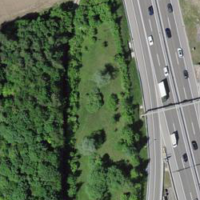
EUNIS habitat code: 57
Species observed at this site:
Cephalanthera longifolia
Clematis vitalba